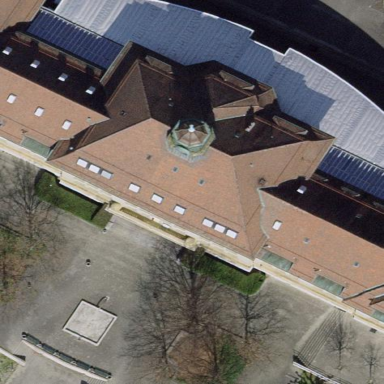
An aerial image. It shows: School building with hipped roof design.